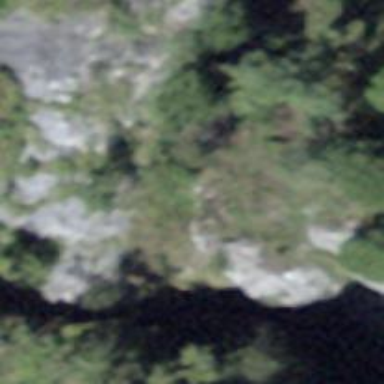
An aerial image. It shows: Natural cliff.